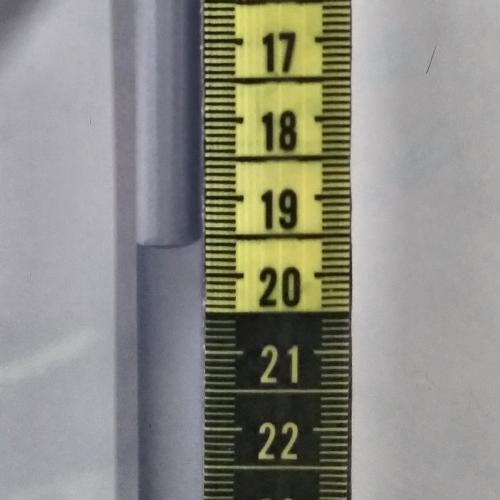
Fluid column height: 19.6 cm